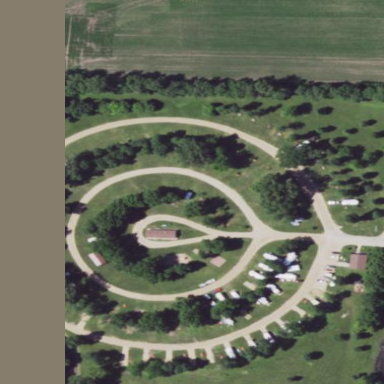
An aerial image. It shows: Caravan site for tourism.